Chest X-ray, PA view. Patient: 50 years old, sex F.
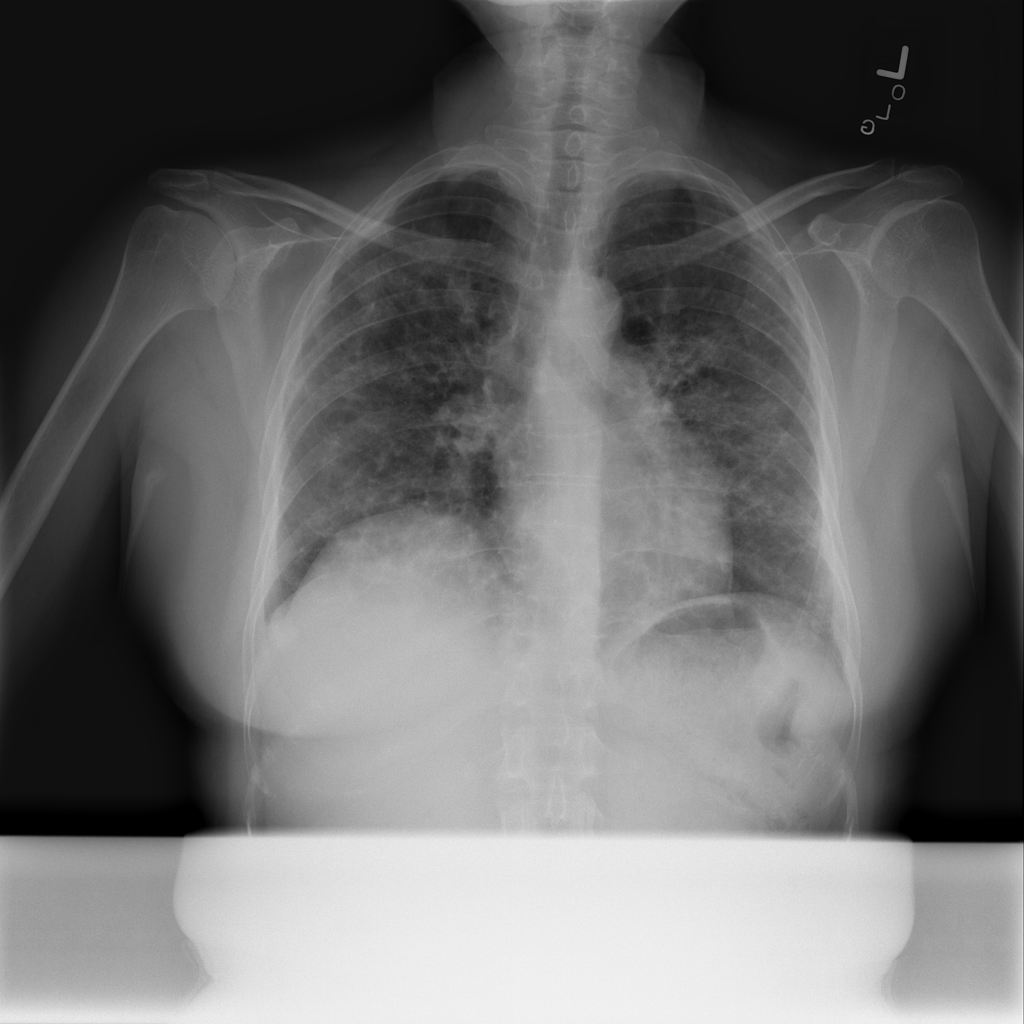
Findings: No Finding